【题型】填空题　【知识点】平面几何　【难度】easy
如图，矩形$AOBC$的两边分别在$x$轴和$y$轴的正半轴上，将矩形$AOBC$绕点$A$顺时针旋转得到矩形$AO'B'C'$，反比例函数$y=\dfrac{k}{x}(k \neq 0)$经过点$B'$，若$O$的对应点$O'$恰好落在对角线$AB$的中点，$AO=2$，则$k$的值为\underline{\quad\quad}。

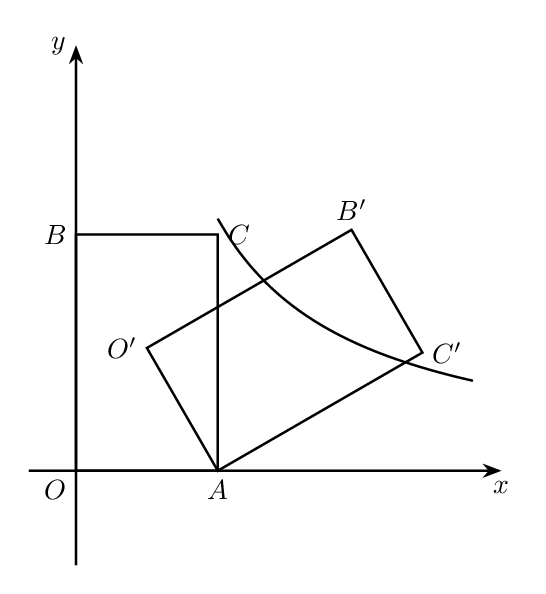
【解答】
【答案】$8\sqrt{3}$
【知识点】反比例函数与几何综合、解直角三角形的相关计算、根据矩形的性质求线段长、根据旋转的性质求解
【分析】先根据旋转以及矩形的性质求出$AB=4$，然后由勾股定理求出$OB=2\sqrt{3}$，解$\text{Rt}\triangle AOB$，求出$\angle OAB=60^{\circ}$，由旋转可知：$\angle OAB=\angle BAB'=60^{\circ}$，$AB'=AB=4$，则$\angle B'AD=180^{\circ}-\angle OAB-\angle BAB'=60^{\circ}$，那么$\angle AB'D=30^{\circ}$，然后由$30^{\circ}$角直角三角形性质和勾股定理求出$B'\left(4,2\sqrt{3}\right)$，再由待定系数法求函数解析式即可。
【详解】解：过点$B'$作$B'D \perp x$轴于点$D$，连接$AB'$。

$\because$ 四边形$AOBC$是矩形，
$\therefore \angle AOB=90^{\circ}$。
$\because$ 矩形$AOBC$绕点$A$顺时针旋转得到矩形$AO'B'C'$，$AO=2$，
$\therefore AO=AO'=2$。
$\because O$的对应点$O'$恰好落在对角线$AB$的中点，
$\therefore AO'=\dfrac{1}{2}AB$，
$\therefore AO=\dfrac{1}{2}AB$，
$\therefore AB=4$。
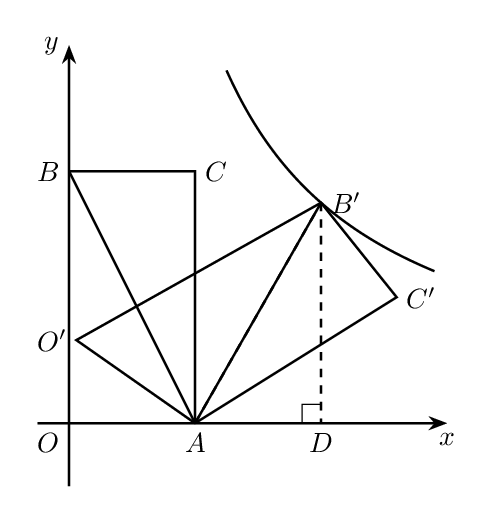